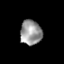
Tissue: skin
Cell type: Epithelial cells
Senescence score: 0.2645
Nuclear area (px): 520
Mean DAPI intensity: 151.662